Interaction volume radius: 5 \u00c5
Interaction volume height: 10 \u00c5
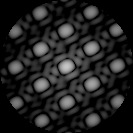
Disorder parameter: 0.03188